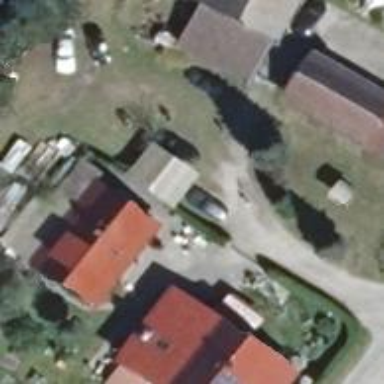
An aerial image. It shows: Driveway.